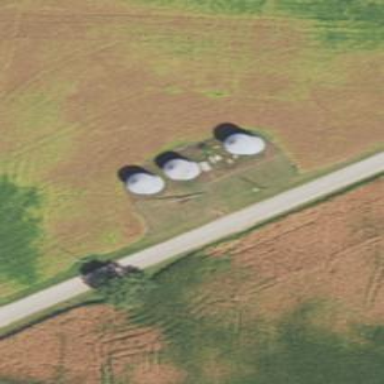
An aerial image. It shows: Silo.